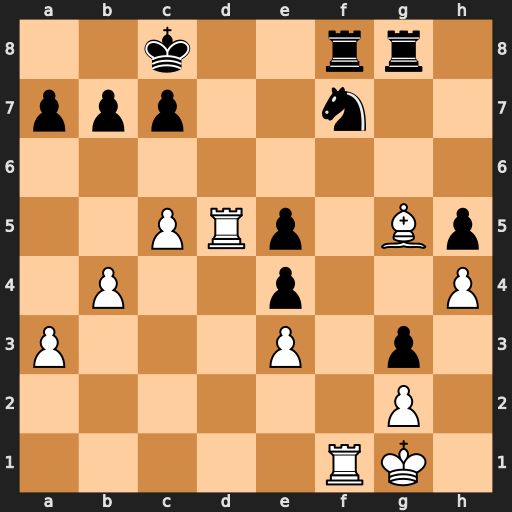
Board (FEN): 2k2rr1/ppp2n2/8/2PRp1Bp/1P2p2P/P3P1p1/6P1/5RK1
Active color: w
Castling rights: -
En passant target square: -
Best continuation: Be7 Rd8 Bxd8